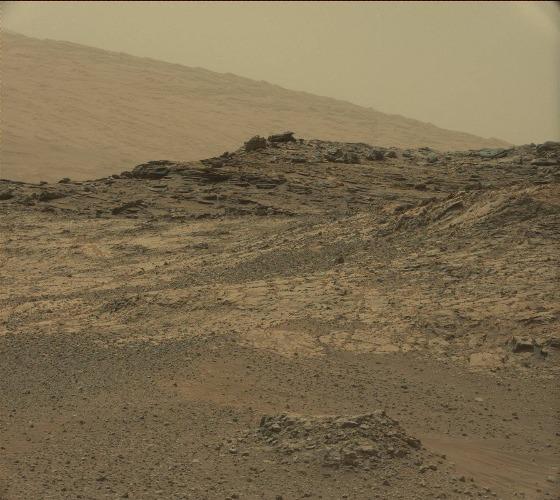
Terrain classes present: Bedrock, Gravel / Sand / Soil, Sky / Distant Mountains